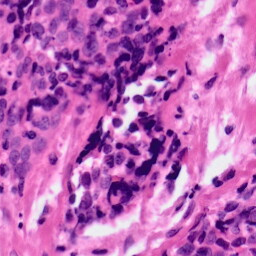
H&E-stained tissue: Ovarian